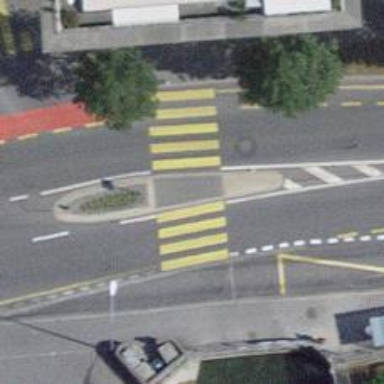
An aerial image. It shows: Uncontrolled zebra crossing with zebra markings.